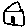
Label: house